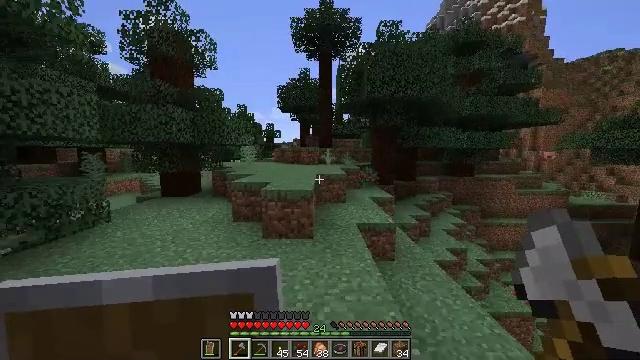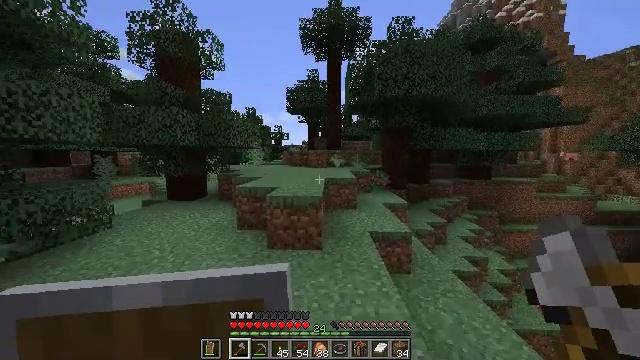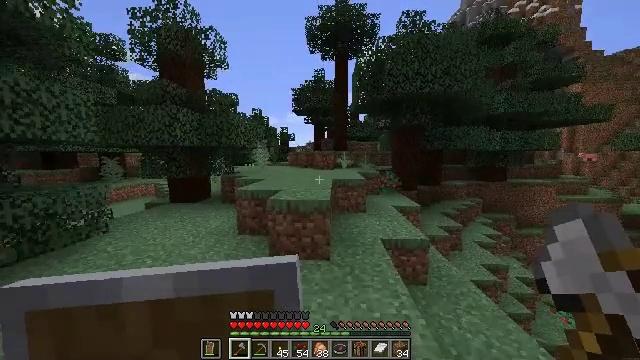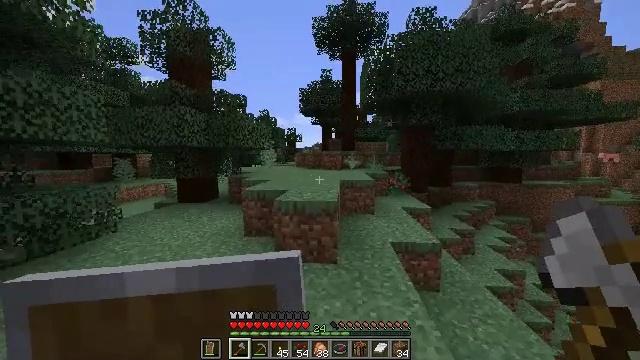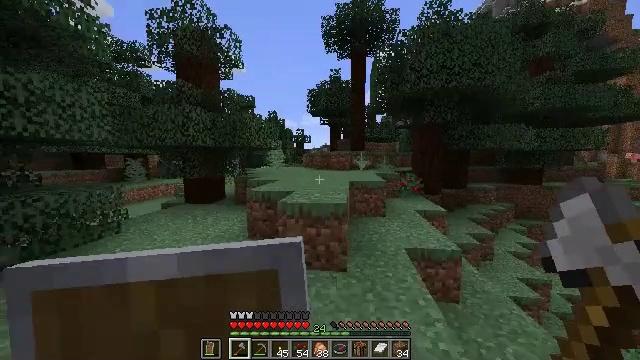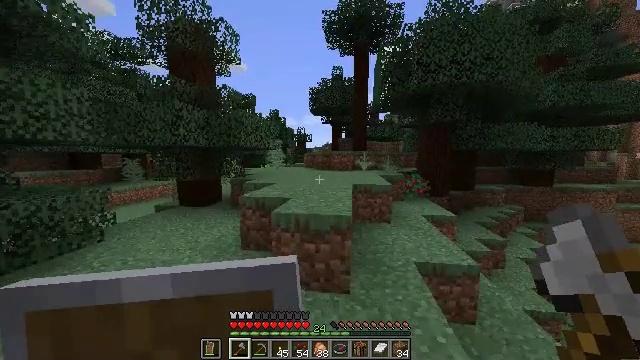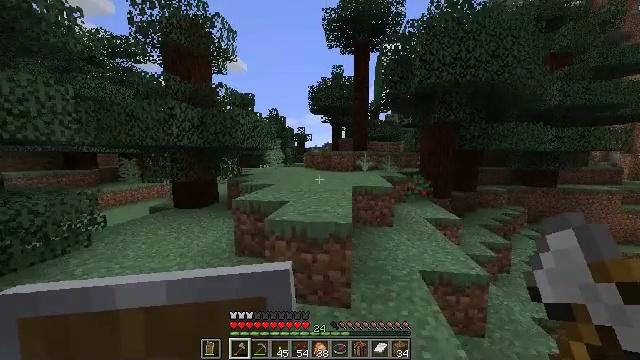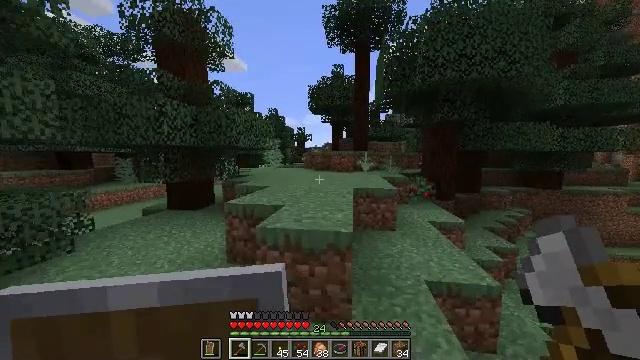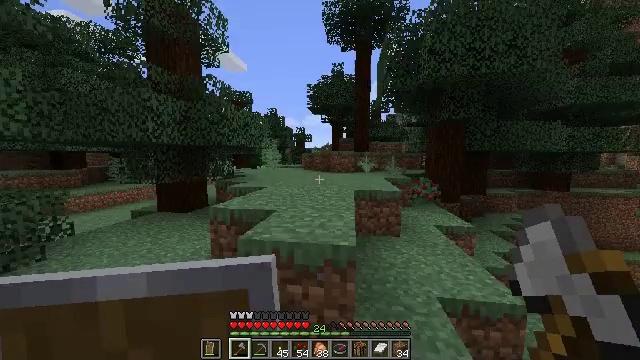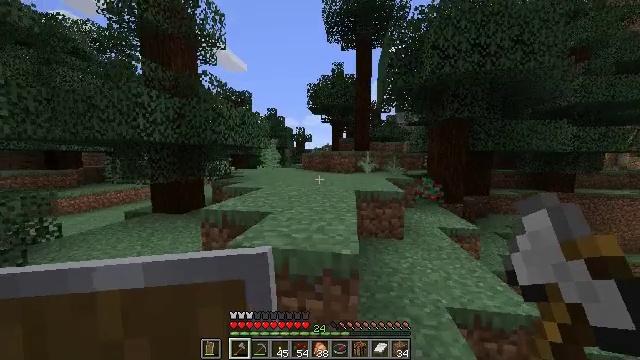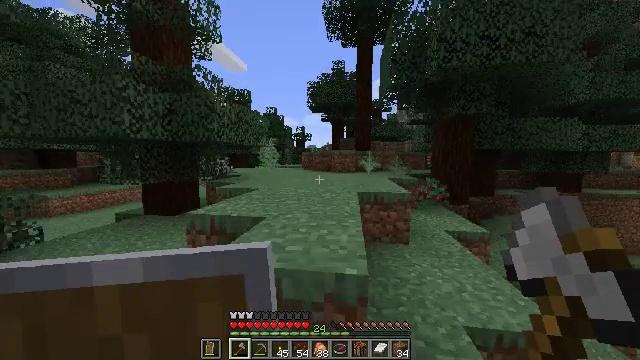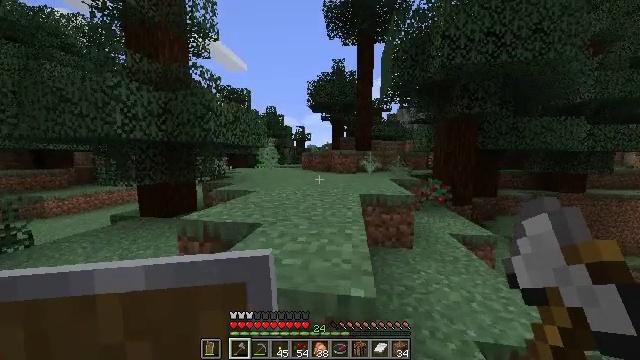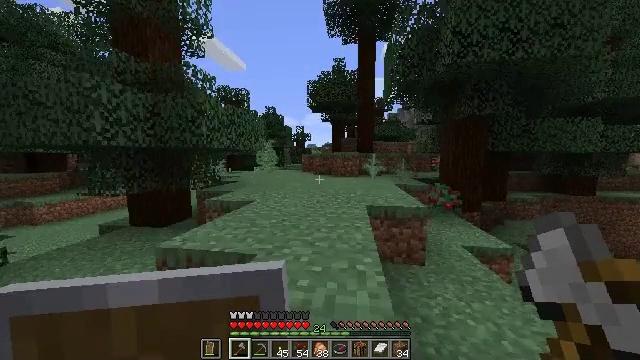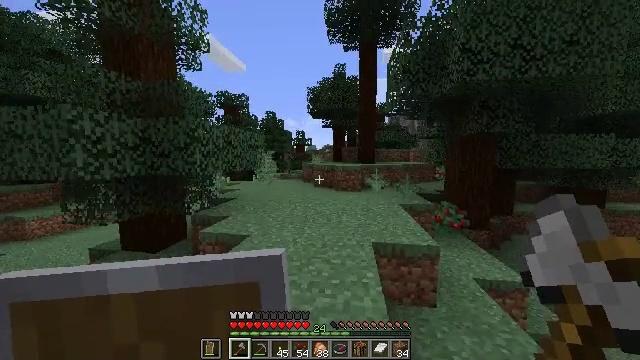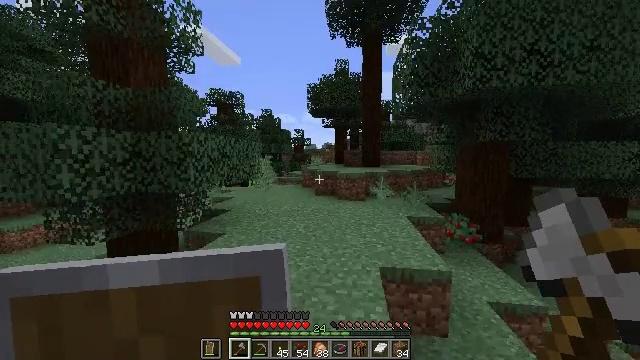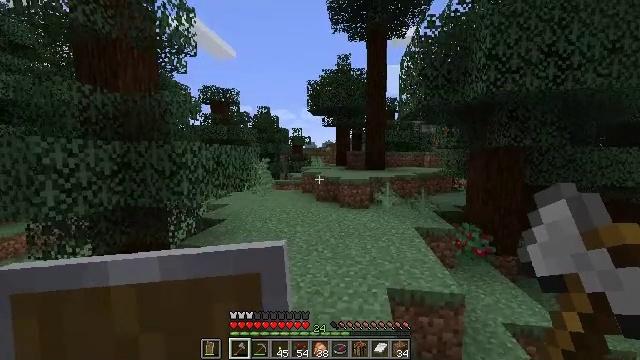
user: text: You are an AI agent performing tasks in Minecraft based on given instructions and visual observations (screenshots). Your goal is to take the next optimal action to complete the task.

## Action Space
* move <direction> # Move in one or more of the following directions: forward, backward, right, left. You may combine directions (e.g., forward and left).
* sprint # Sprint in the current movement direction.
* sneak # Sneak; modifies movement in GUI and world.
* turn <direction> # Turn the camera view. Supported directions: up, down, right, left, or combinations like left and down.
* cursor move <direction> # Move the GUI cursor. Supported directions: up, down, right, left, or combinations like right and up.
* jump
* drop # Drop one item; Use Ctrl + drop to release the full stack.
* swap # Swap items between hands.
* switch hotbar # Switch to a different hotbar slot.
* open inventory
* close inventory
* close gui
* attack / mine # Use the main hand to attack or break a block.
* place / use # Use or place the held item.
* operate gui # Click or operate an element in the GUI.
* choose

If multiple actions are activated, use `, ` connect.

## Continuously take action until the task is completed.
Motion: motion action
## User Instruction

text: Punch the spruce leaves to get saplings.
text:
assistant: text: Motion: move forward, turn left
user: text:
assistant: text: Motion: move forward, turn left
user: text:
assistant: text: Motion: move forward, turn left
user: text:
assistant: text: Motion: move forward, turn left
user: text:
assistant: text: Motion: move forward
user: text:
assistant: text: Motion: move forward
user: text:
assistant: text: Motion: move forward
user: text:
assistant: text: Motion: move forward
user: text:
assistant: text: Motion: move forward
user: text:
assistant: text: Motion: move forward
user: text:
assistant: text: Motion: move forward
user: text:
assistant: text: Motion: move forward, jump
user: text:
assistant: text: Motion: move forward, jump
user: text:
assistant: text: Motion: move forward
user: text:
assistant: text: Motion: move forward
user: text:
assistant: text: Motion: move forward
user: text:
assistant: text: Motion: move forward
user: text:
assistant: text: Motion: move forward
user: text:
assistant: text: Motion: move forward
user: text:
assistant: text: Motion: move forward
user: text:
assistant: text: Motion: move forward
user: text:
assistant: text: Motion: move forward
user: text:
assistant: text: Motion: move forward, turn right
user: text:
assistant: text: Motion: move forward, turn right and down
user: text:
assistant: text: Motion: move forward, turn right and down
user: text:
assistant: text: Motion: move forward, turn right and down
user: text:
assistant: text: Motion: move forward
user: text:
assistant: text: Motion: move forward
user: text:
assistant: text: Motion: move forward
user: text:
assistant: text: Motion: move forward, turn down